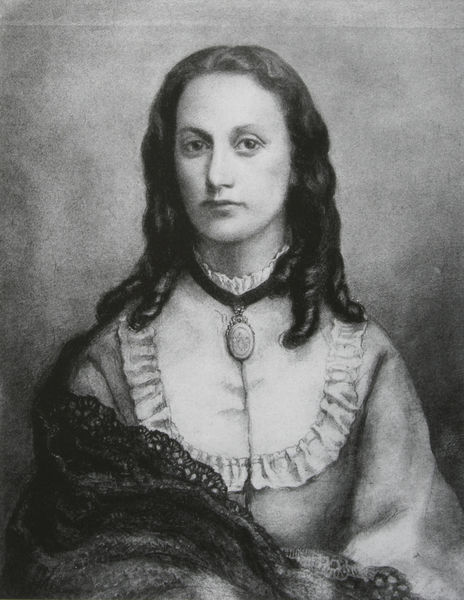
Titel: Junge Frau mit Medaillon (evt. Eva v. Rappard)
Künstler: Clara von Rappard
Institution: Privatbesitz
Schlagwörter: gemälde, körper, schatten, umhang, weiß, mädchen, sitzen, ausschnitt, braun, brust, busen, frau, frisur, grau, haar, hell, hintergrund, kleid, kleider, kreide, licht, mund, nase, pastell, profil, schmuck, schwarz, stirn, zeichnung, blick, dame, schal, tuch, hemd, jung, wand, augen, band, bluse, gesicht, kleidung, kragen, lang, mensch, samt, spitze, ärmel, bildnis, hals, halskrause, portrait, porträt, öl, auge, gewand, haare, halbfigur, lange haare, realismus, sitzend, stoff, stoffe, adel, decke, saum, spitzen, person, augenbrauen, brosche, brustbild, dekollte, frontal, kinn, knopf, lippen, locke, locken, ohren, scheitel, seide, traurig, oval, wangen, halsband, kette, grafik, ausdruck, grisaille, rand, weiblich, wolle, ernst, schmal, streng, brauen, büste, halstuch, pupillen, junge frau, rüsche, rüschen, augenbraue, naht, stola, halskette, betrachter, foto, fotografie, medaillon, kohle, druck, lithographie, schwarz weiss, körperschatten, halbprofil, anhänger, amulett, medallion, gotisch, dreiviertelporträt, besatz, volant, unschuldig, heilig, gothik, rein, dekolte, schillerlocken, strähnen, dunkelhaarig, leibchen, gehäkelt, gestrickt, gemme, rätselhaft, kame, lcoken, prträt, lange, rüschenkragen, samtband, gesichr, stopsellocken, ette, verbissen, halsbansd, loche, brunette, kraen, 1800, 1700, anhönger, haare offen, spitzenumhang, bürgerlich porträt